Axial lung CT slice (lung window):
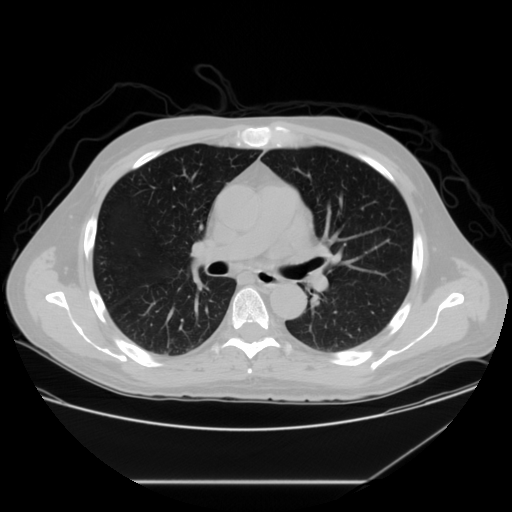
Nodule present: no